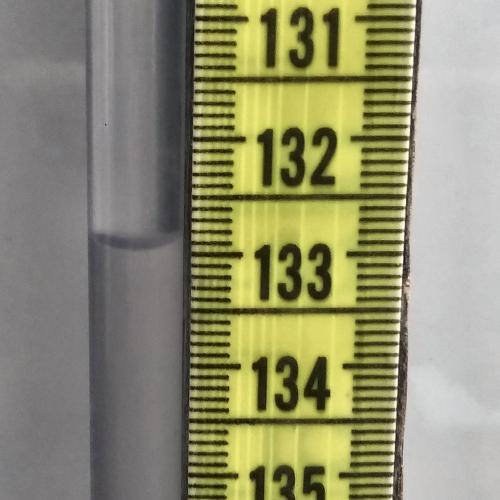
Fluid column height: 132.9 cm